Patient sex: F
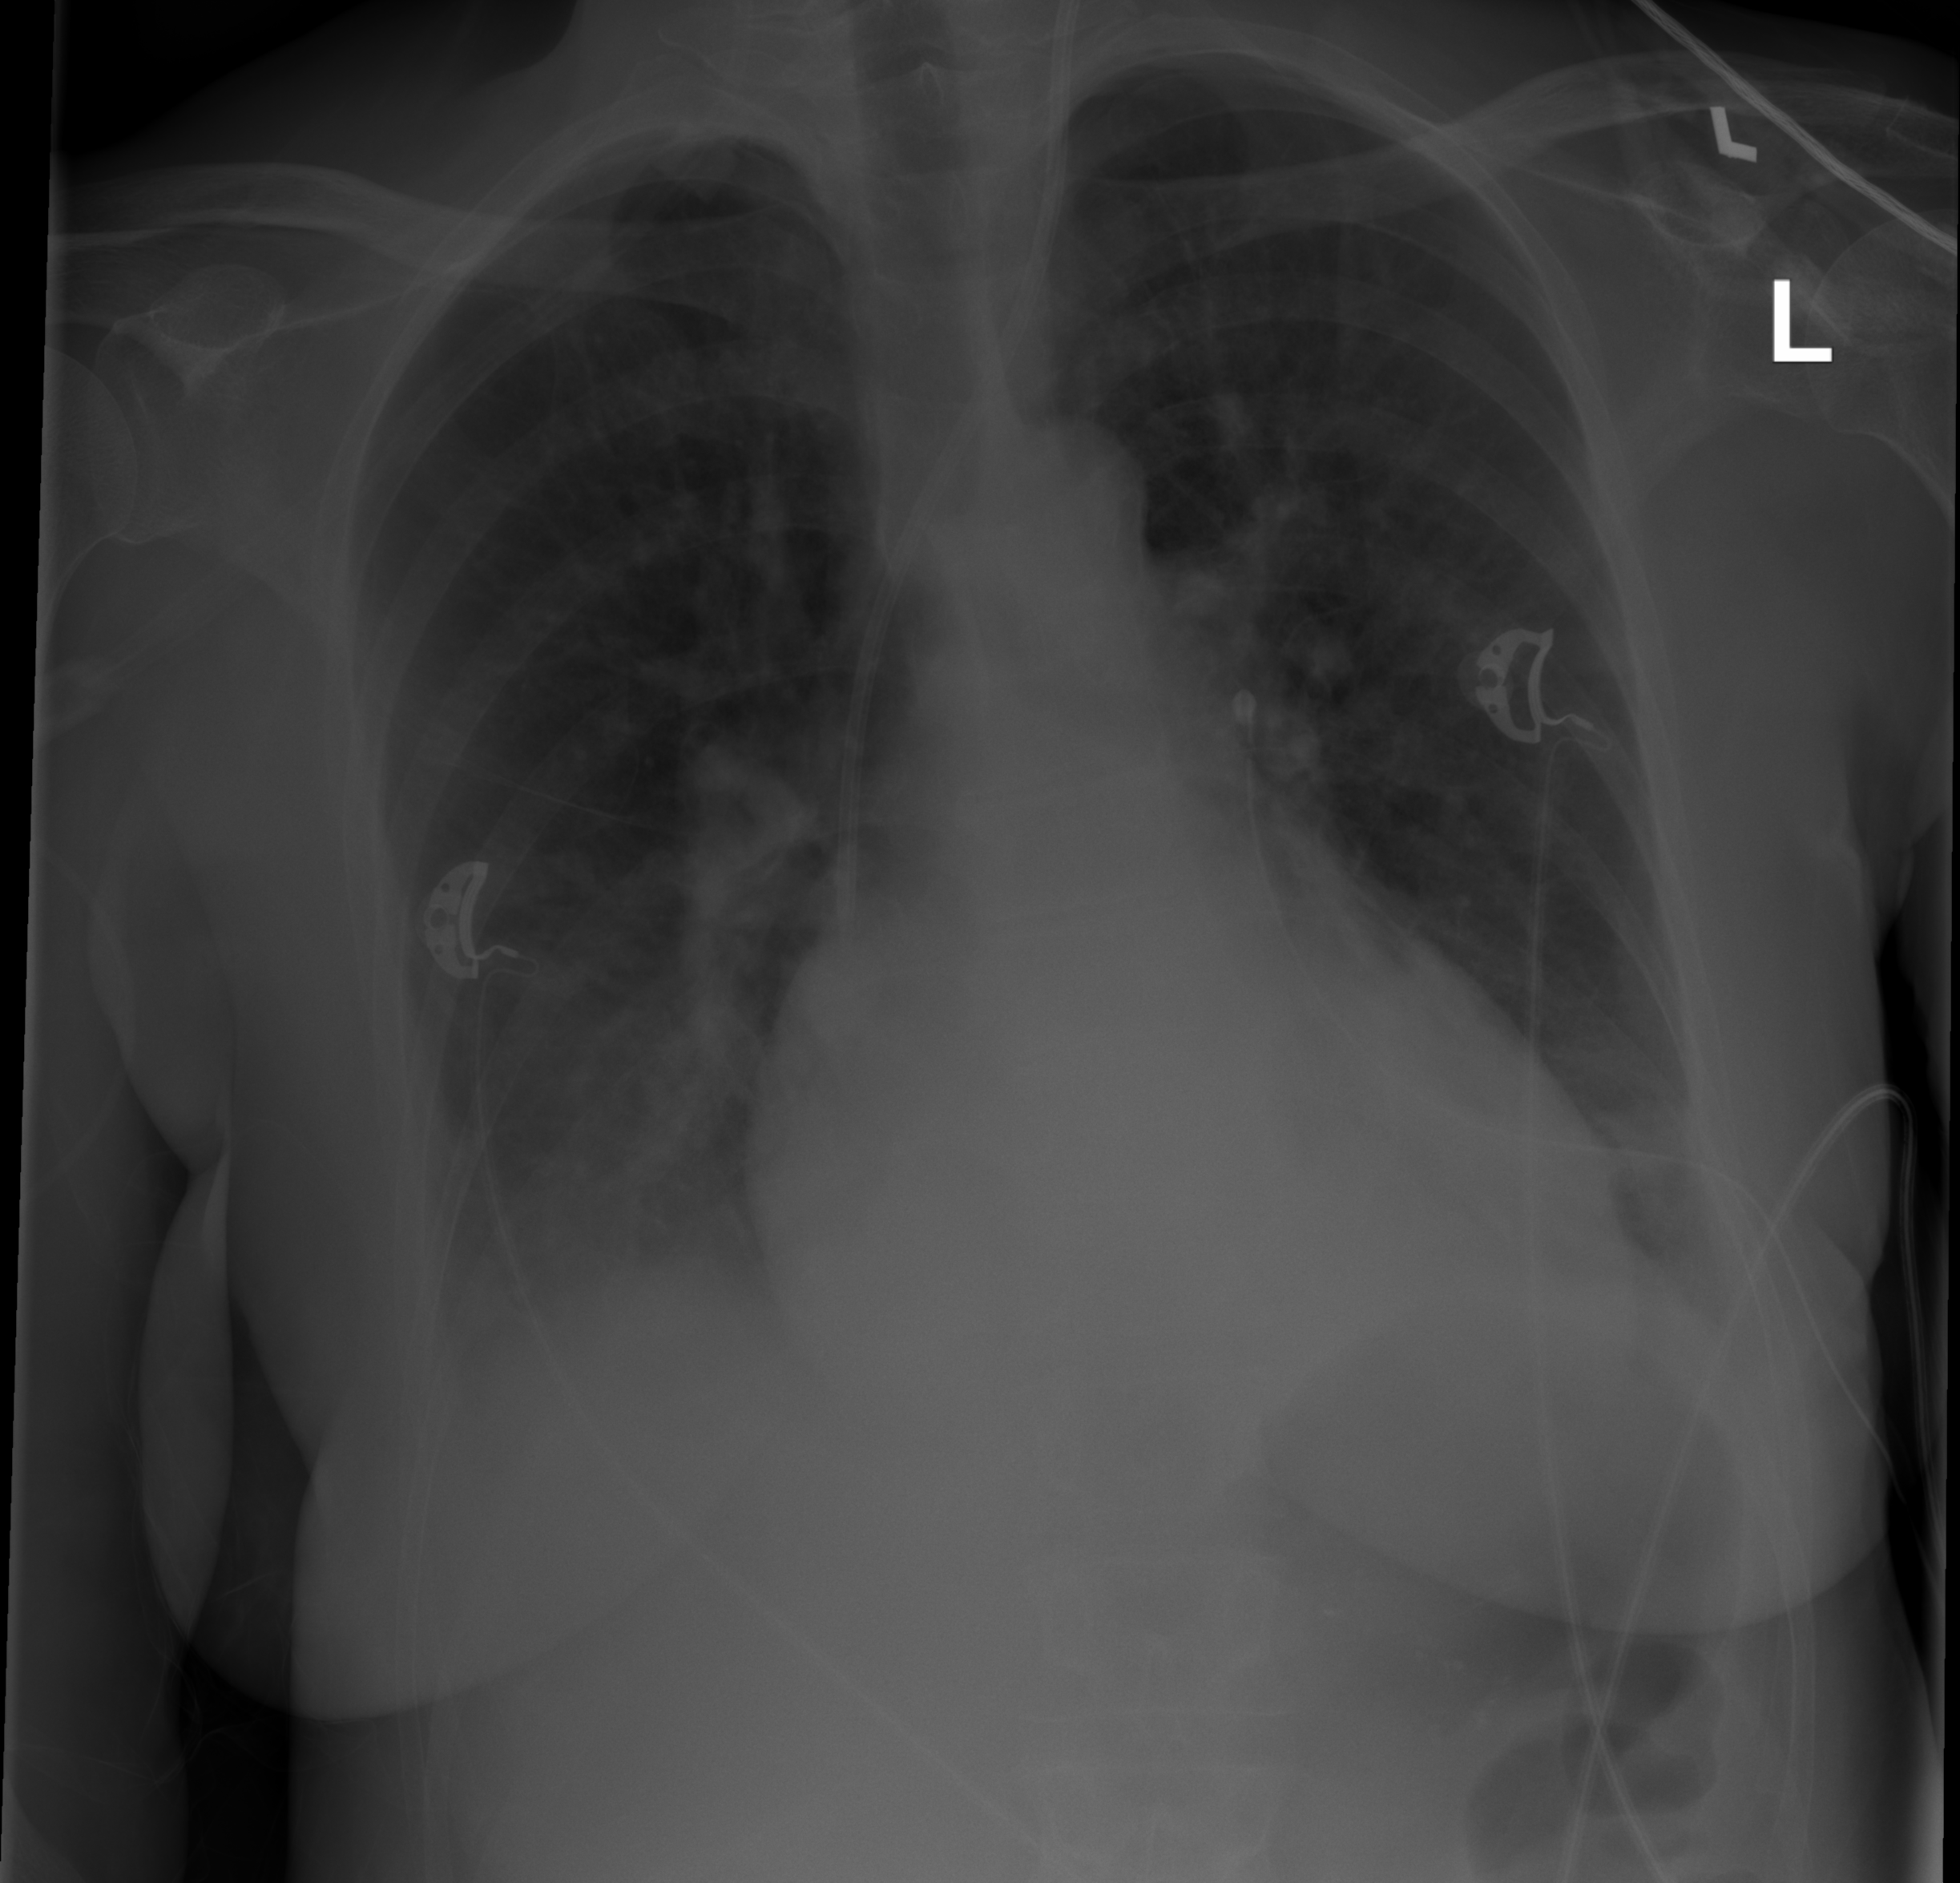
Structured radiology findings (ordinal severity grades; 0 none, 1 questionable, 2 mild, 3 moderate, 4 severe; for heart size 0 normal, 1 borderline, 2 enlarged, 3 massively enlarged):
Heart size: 2
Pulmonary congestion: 0
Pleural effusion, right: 2
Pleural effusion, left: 0
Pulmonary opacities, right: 2
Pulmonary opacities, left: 2
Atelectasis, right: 2
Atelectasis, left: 2